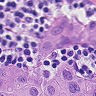
Metastatic tissue present: yes